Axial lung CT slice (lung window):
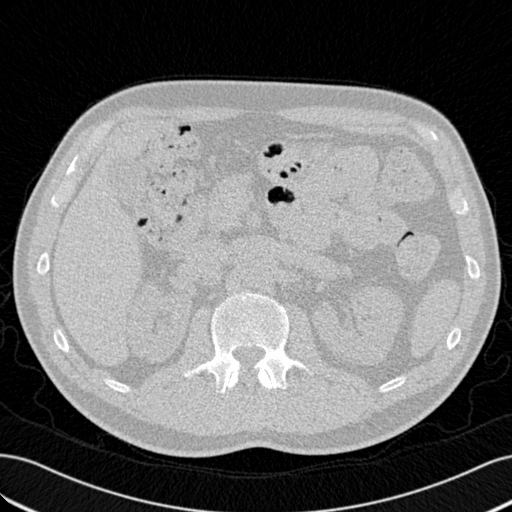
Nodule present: no